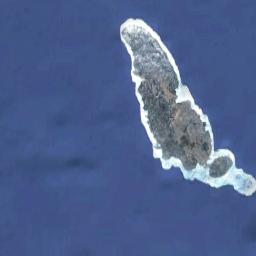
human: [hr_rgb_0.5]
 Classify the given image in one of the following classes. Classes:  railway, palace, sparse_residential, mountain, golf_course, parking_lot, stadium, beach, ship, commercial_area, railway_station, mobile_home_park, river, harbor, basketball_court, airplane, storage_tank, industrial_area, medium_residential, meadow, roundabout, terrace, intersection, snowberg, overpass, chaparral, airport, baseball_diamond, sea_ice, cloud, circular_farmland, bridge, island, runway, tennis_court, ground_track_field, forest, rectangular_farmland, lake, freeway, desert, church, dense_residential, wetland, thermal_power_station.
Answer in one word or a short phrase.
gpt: island